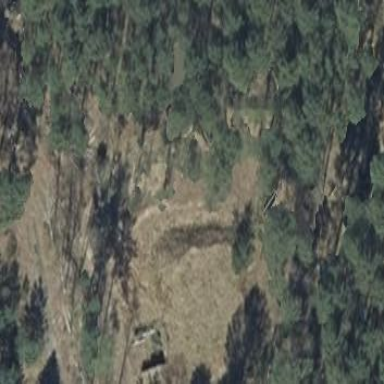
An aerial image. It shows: Military bunker.